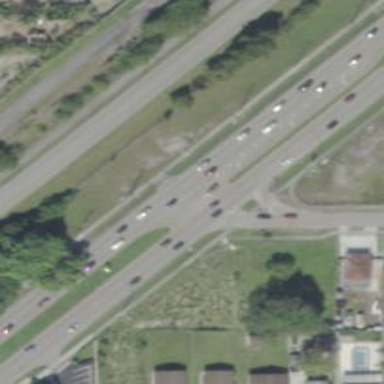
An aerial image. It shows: Trunk link highway with asphalt surface.